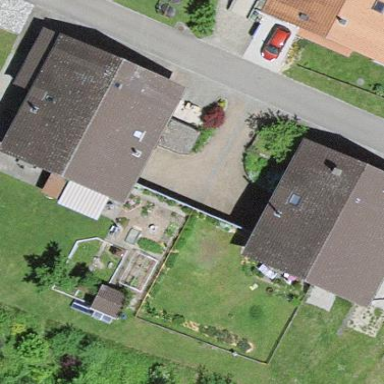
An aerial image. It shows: Residential building.